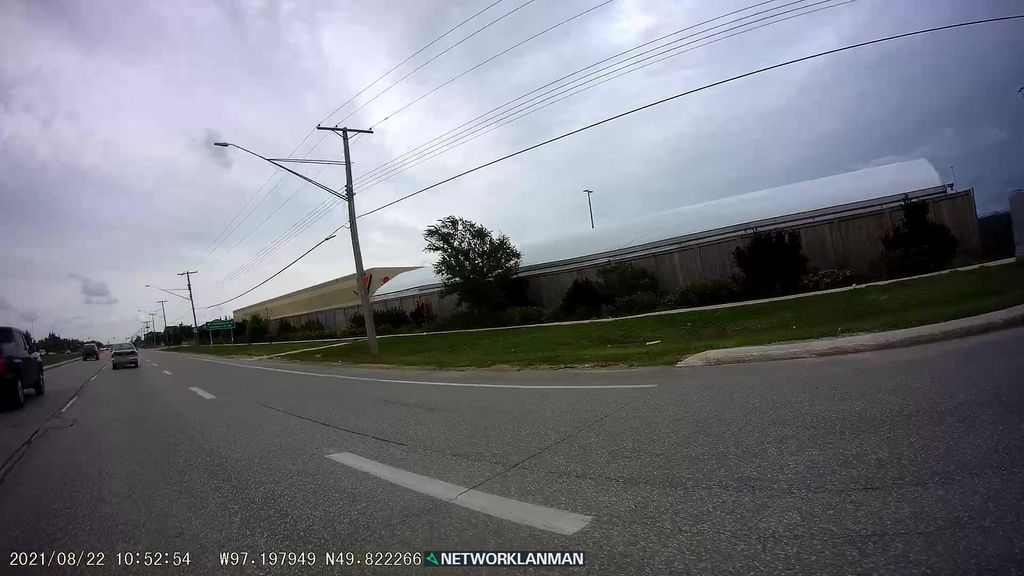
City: winnipeg